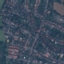
Label: Residential